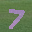
Label: 7